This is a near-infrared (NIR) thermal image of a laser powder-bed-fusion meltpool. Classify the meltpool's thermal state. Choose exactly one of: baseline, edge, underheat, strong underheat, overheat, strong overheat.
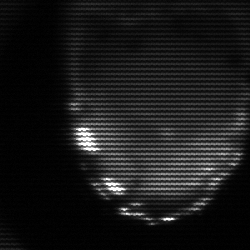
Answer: edge